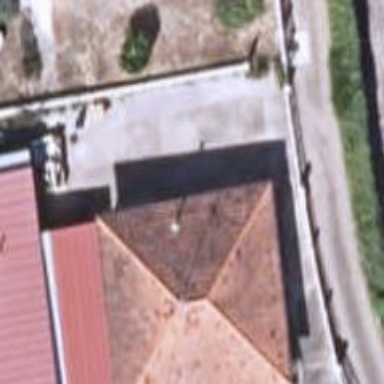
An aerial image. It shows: Simple house.